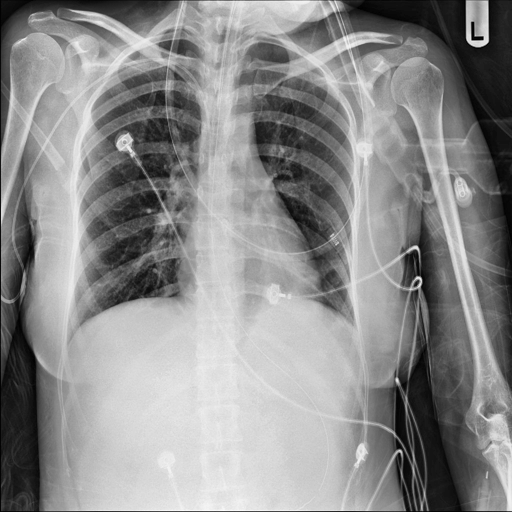
Finding: NORMAL